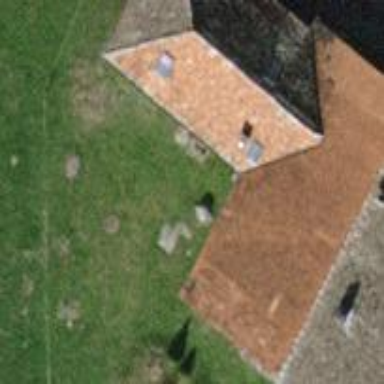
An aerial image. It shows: Simple house.